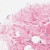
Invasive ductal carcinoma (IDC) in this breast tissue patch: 0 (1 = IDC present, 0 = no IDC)